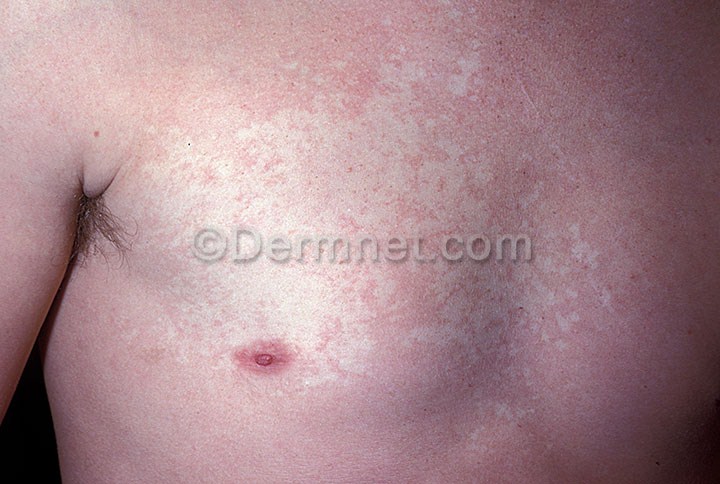
Disease: Light Diseases and Disorders of Pigmentation